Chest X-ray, PA view. Patient: 65 years old, sex F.
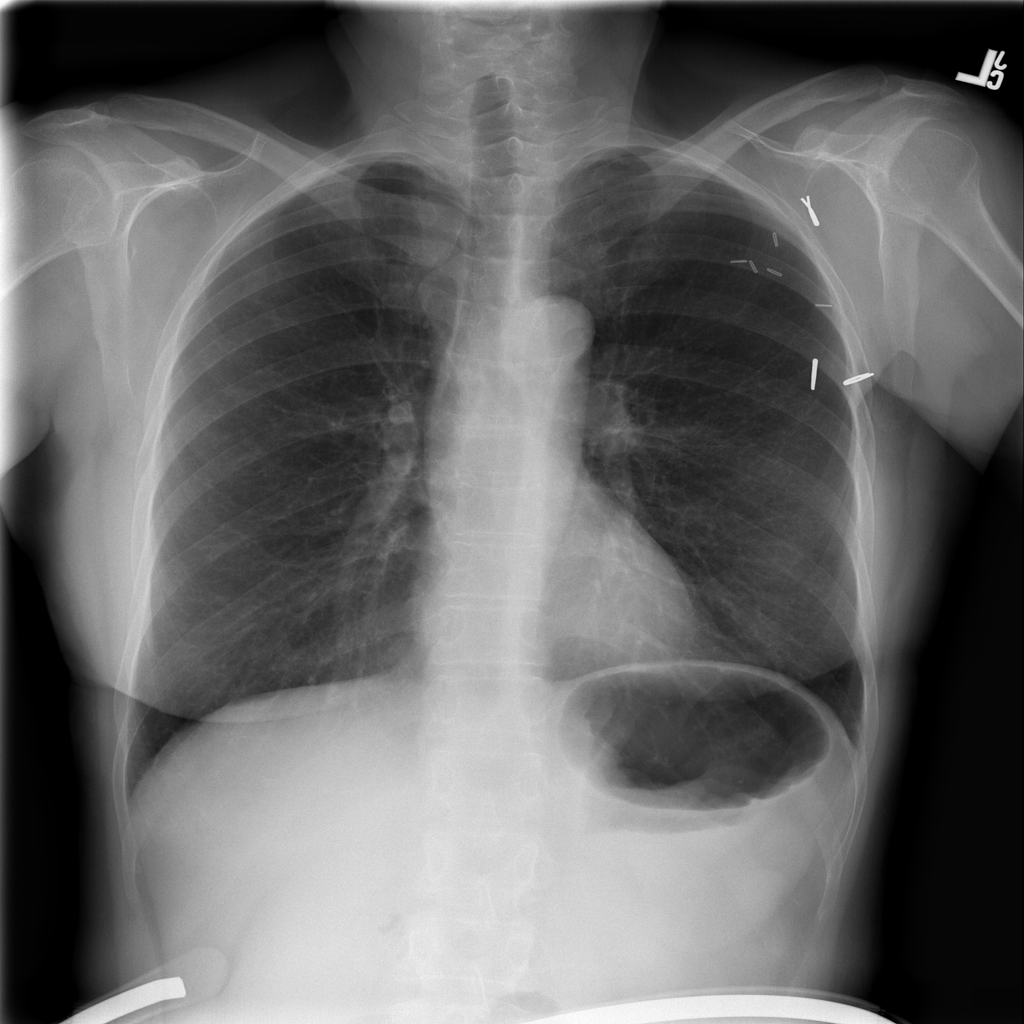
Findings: No Finding